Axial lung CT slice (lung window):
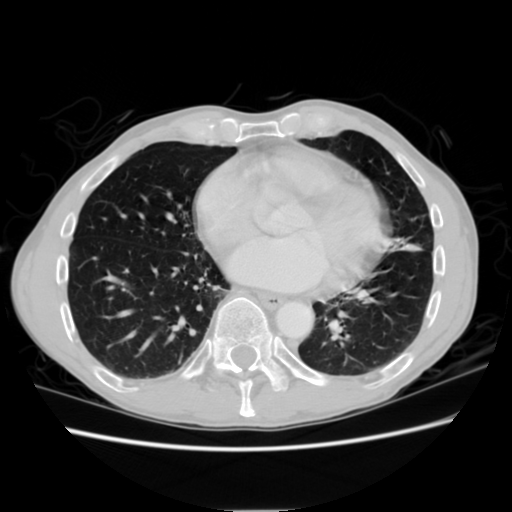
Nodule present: no